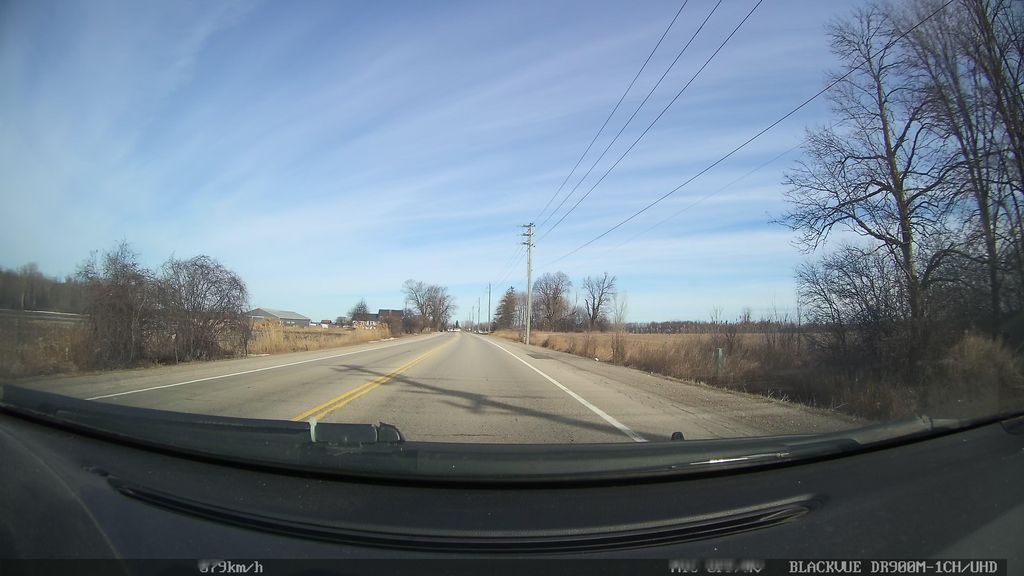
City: kitchener-waterloo